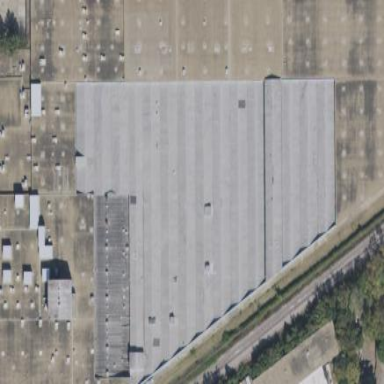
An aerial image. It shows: Industrial building.